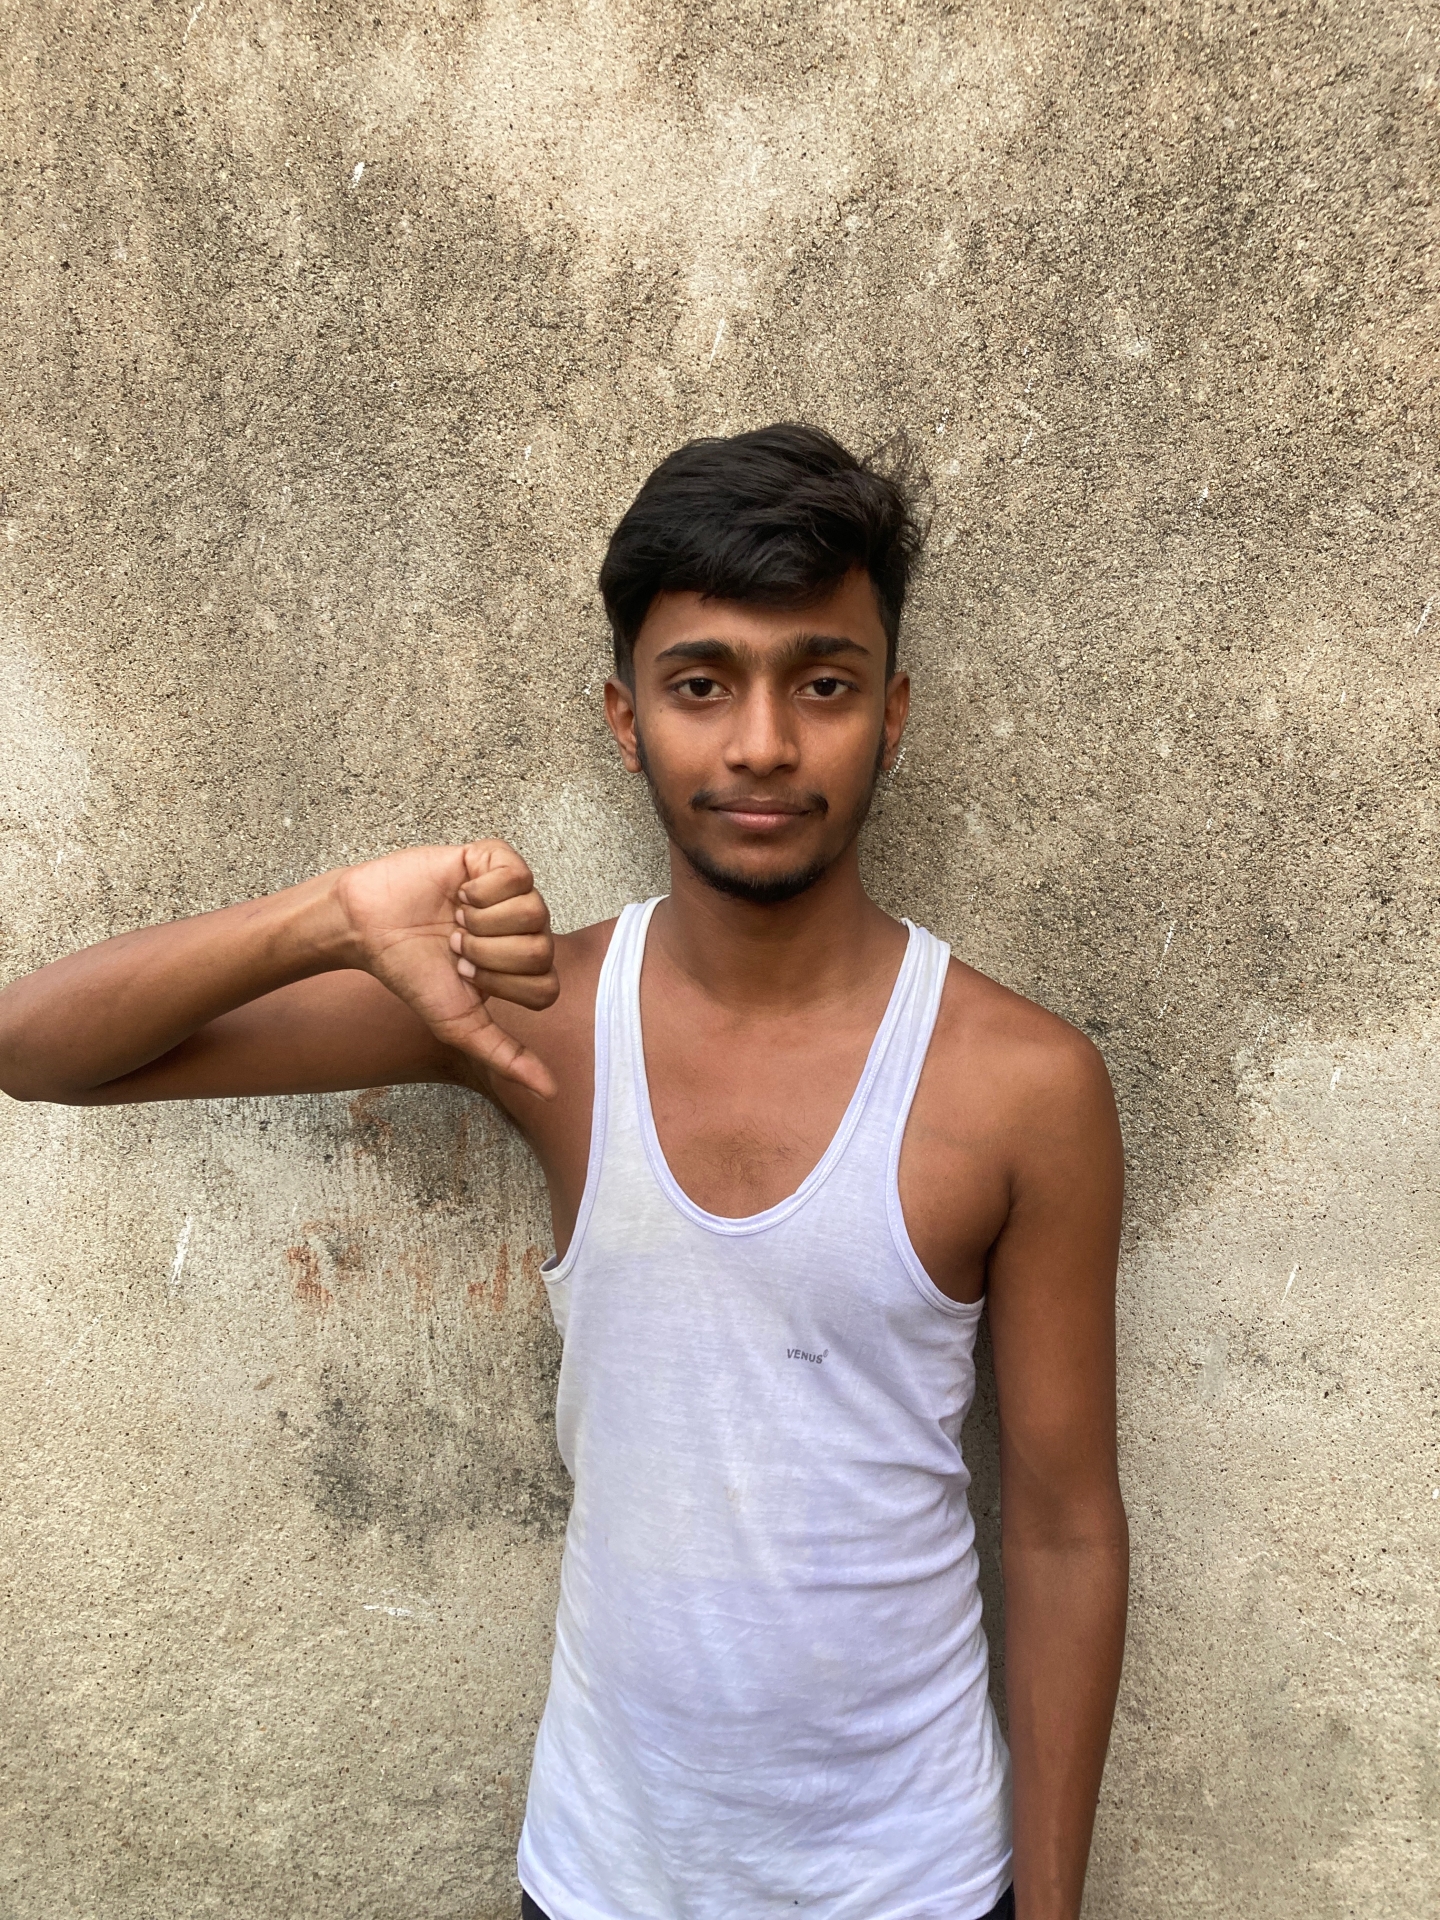
Label: clear